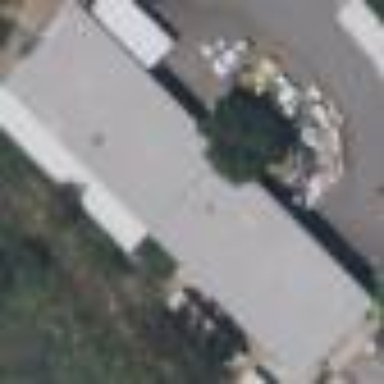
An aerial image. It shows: Warehouse.